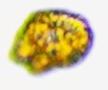
Label: Akashiwo